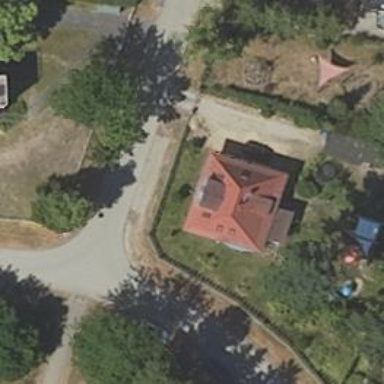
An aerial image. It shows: Detached building.